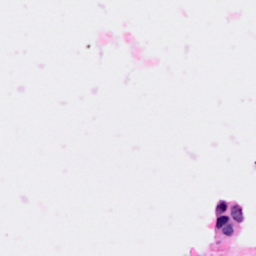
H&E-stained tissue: Breast